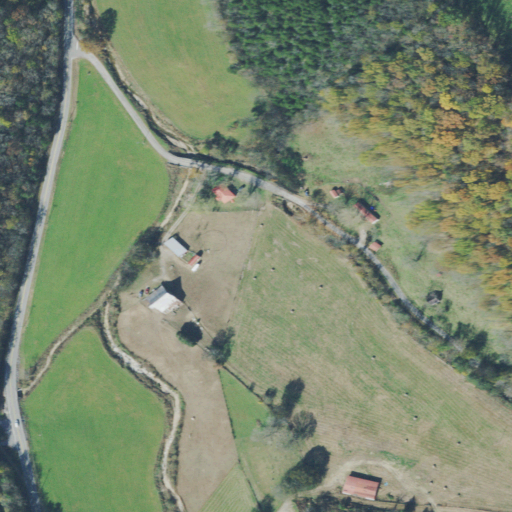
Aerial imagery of valley in Tennessee named Alexander Hollow containing pasture, open development, deciduous forest, mixed forest, evergreen forest, and low intensity development